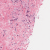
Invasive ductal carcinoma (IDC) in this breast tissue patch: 1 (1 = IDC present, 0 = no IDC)